Field crop: maize
Growth stage: 2
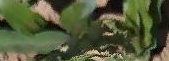
Species: maize